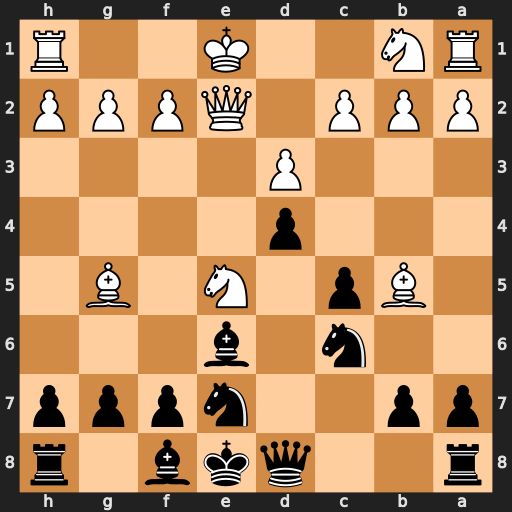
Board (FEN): r2qkb1r/pp2nppp/2n1b3/1Bp1N1B1/3p4/3P4/PPP1QPPP/RN2K2R
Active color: b
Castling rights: KQkq
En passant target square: -
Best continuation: Qa5+ Nd2 Qxb5